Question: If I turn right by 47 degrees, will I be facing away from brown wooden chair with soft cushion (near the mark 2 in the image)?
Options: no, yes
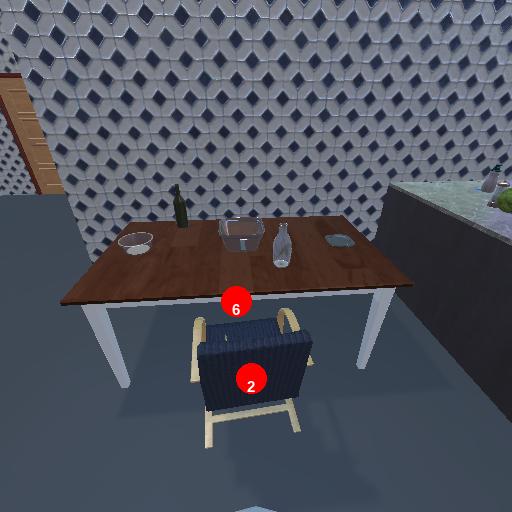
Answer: no